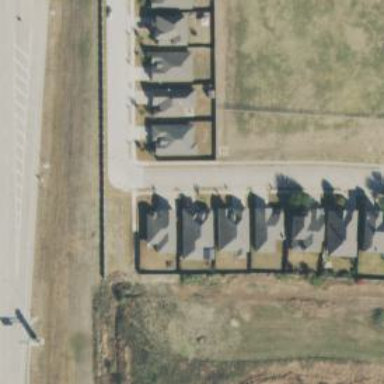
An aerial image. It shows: Residential road with separate sidewalk.